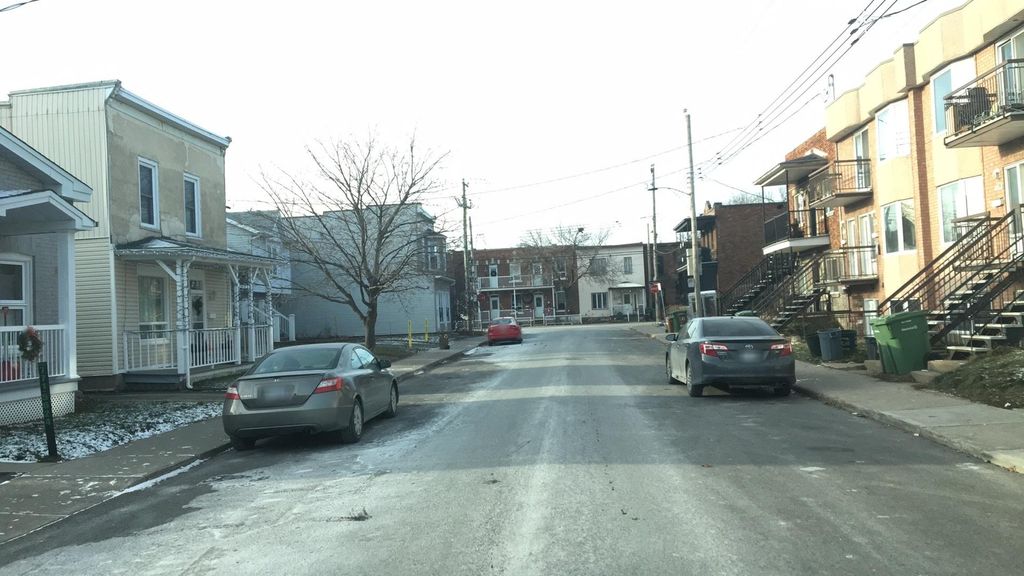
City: montreal